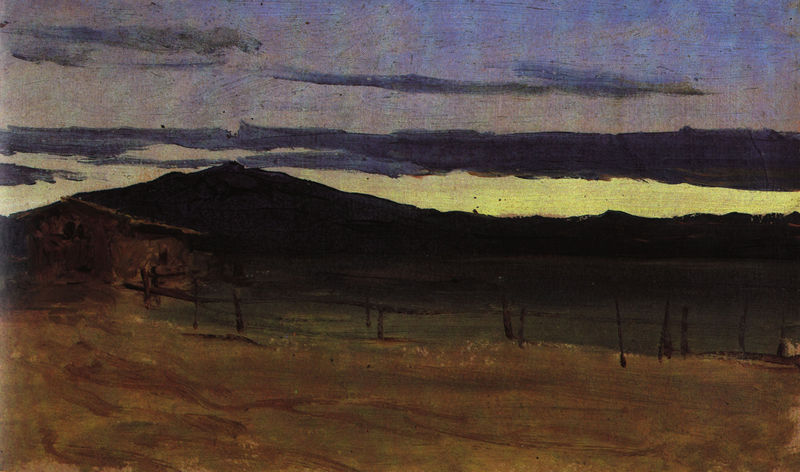
Titel: Abendhimmel über der Campagna mit einem Haus und Zaun
Künstler: Karl Blechen
Standort: Berlin
Institution: Alte Nationalgalerie
Schlagwörter: berg, blau, dunkel, gemälde, himmel, meer, schatten, wasser, wolken, aquarell, bäume, gelb, grün, impressionismus, landschaft, ocker, sand, abend, braun, fenster, grau, hell, hintergrund, holz, licht, nacht, schwarz, weiss, dach, haus, rot, weg, wiese, wolke, zaun, beige, expressionismus, malerei, öl, dämmerung, erde, feld, horizont, häuser, hügel, morgen, natur, sonnenaufgang, weide, weite, flach, hütte, boden, land, kontrast, rosa, tal, traurig, anhöhe, boot, pferd, schuppen, hellblau, landschft, ruhe, umrisse, abhang, acker, getreide, heu, berge, gebirge, leer, sonnenlicht, öde, lila, nebel, sonnenuntergang, violett, kahl, berglandschaft, linien, hof, rand, masten, stille, querformat, sturm, streifen, balken, stimmung, still, menschenleer, striche, umriss, leuchten, pfosten, dunkelgrau, scheune, gefälle, pinselstrich, schattenriss, gemäuer, stäbe, stall, landwirtschaft, atmosphäre, zwielicht, schwaden, balu, kate, leuchtend, gebirgslandschaft, gelblich, schemen, sträcuher, abenddämmerung, schober, trist, morgendämmerung, wolkenband, stimmungsvoll, indirekt, farbstreifen, kein mensch, kein tier, landschafte